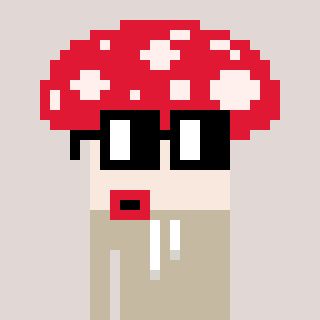
a pixel art character with square black glasses, a mushroom-shaped head and a bege-colored body on a warm background